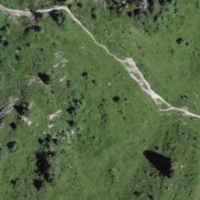
EUNIS habitat code: 26
Species observed at this site:
Calluna vulgaris
Saxifraga aizoides